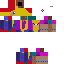
A female human skin with medium skin, wearing brown long hair dressed in a yellow hoodie and brown pants, featuring a closed mouth.